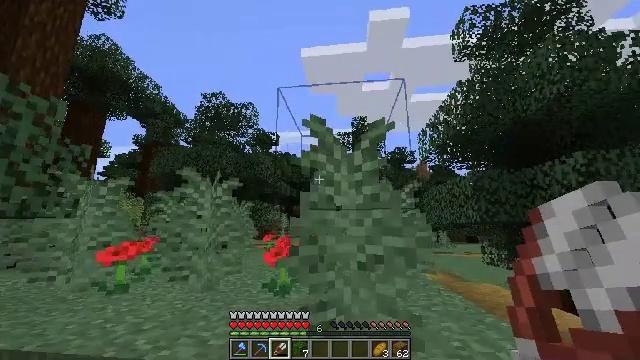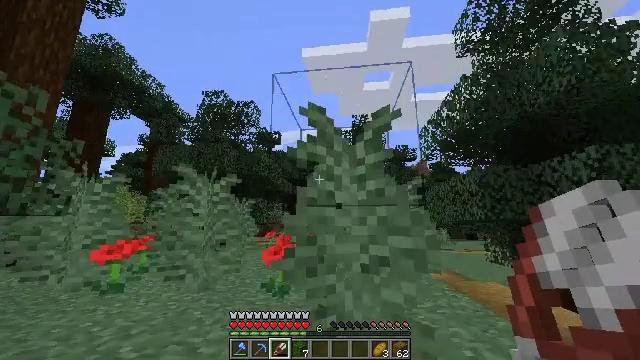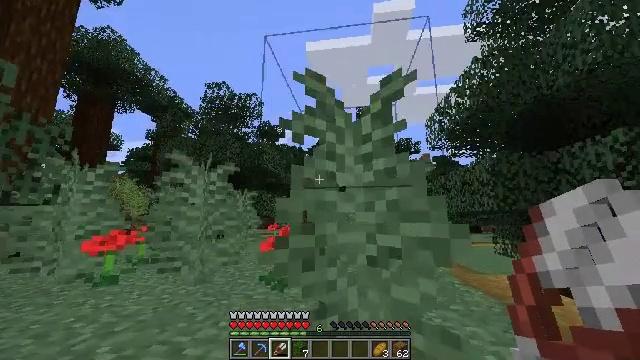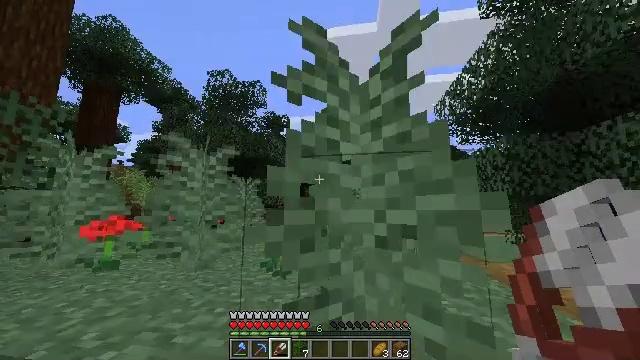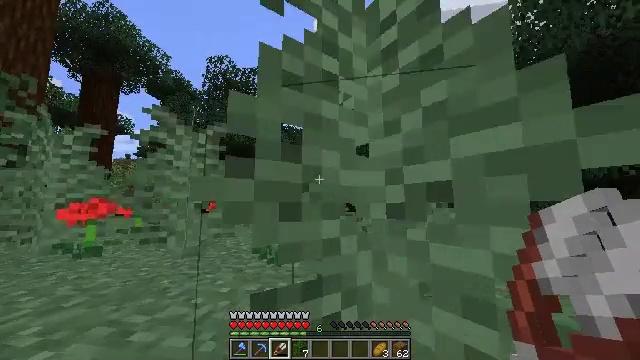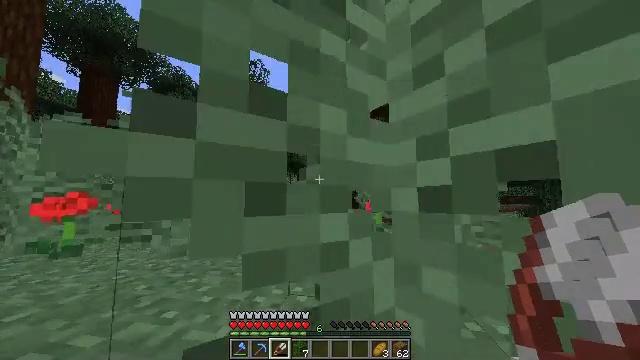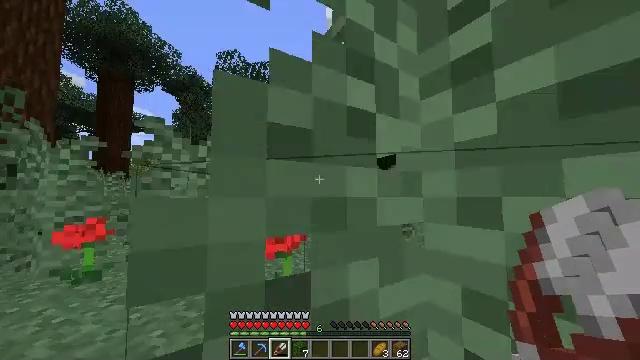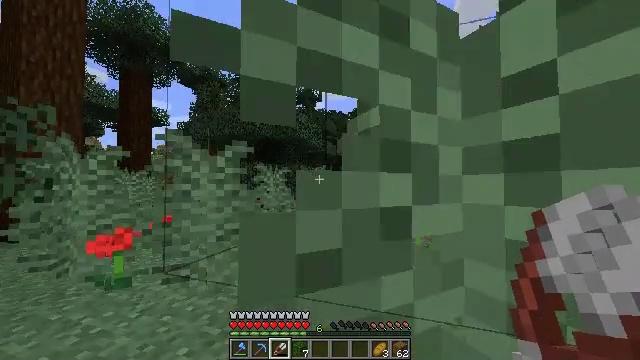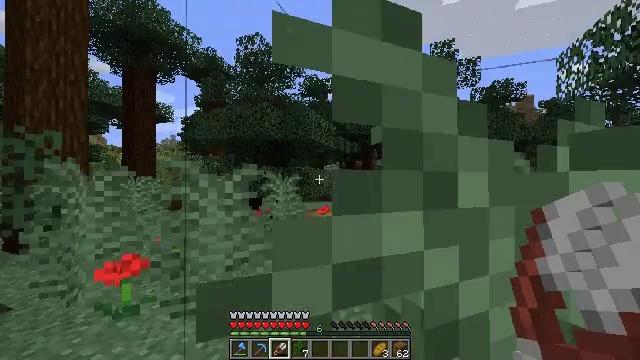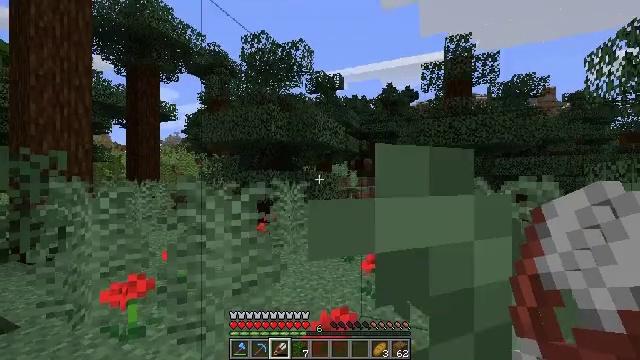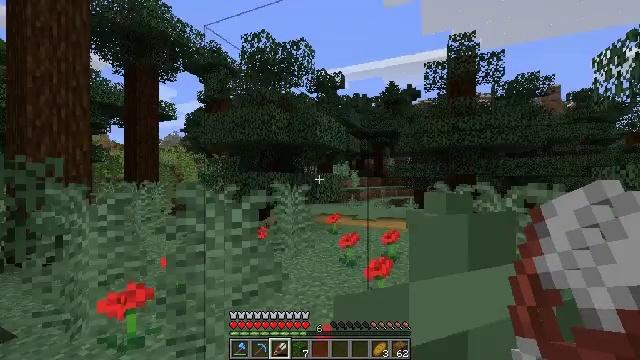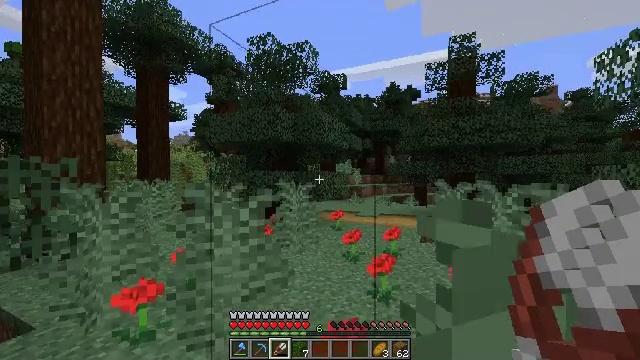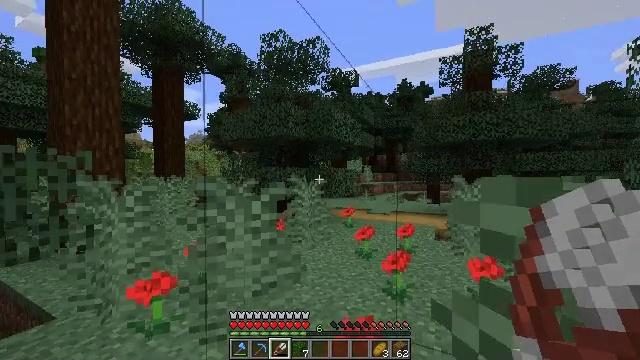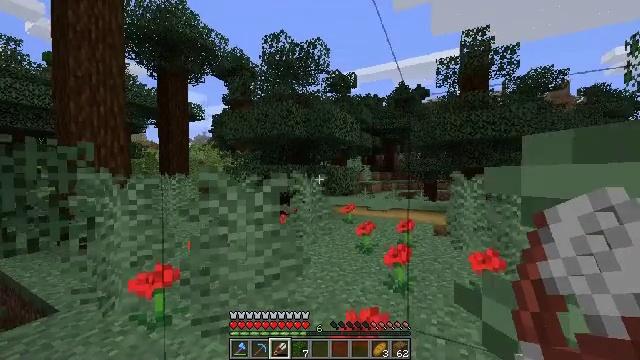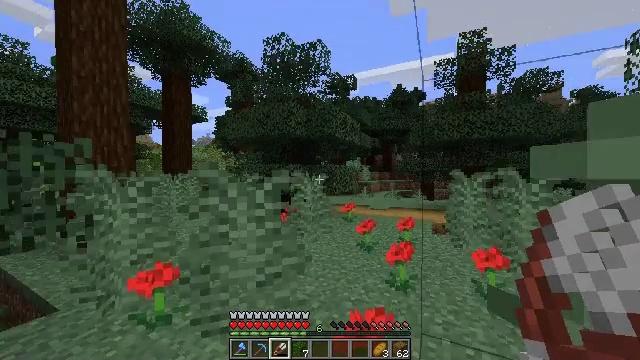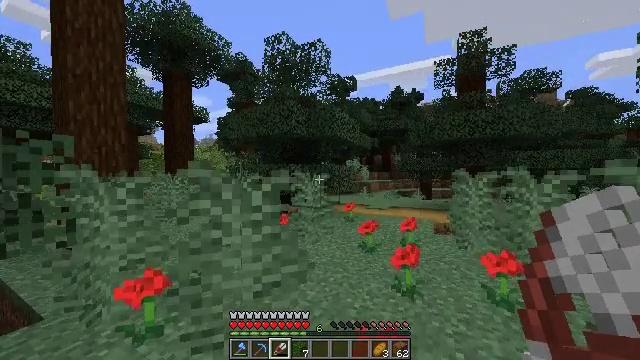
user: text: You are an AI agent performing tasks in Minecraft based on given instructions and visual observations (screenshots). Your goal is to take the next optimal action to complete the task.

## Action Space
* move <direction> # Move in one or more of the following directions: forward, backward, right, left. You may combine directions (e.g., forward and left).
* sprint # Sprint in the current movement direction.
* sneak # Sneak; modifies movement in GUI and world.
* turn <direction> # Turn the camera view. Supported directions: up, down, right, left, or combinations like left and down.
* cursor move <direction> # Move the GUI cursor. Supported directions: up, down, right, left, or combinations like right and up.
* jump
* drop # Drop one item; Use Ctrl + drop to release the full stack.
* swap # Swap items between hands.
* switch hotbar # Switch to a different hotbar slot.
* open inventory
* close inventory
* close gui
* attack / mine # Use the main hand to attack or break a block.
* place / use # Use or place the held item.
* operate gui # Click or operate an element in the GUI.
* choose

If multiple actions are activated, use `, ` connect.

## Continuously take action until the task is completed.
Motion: motion action
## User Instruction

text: Gather spruce leaves to collect foliage.
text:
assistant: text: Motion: move forward, sprint, jump
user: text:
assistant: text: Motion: move forward, sprint, turn left and down, jump
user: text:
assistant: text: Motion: move forward, sprint, turn left and down, jump
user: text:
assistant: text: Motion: move forward, sprint, turn left and down, jump
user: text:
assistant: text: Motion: move forward, sprint, jump
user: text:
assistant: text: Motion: move forward, sprint, turn left and down, jump
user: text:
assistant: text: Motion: move forward, sprint, turn left and down, jump
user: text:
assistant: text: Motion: move forward, sprint, turn left and down, jump
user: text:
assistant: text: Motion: move forward, sprint, turn left, jump
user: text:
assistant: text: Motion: move forward, sprint, jump
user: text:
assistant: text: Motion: move forward, sprint, jump
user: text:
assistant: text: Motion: move forward, sprint, turn left, jump
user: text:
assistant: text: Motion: move forward, sprint, jump
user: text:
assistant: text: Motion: move forward, sprint, jump
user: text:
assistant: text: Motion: move forward, sprint, jump
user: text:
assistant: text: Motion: move forward, sprint, jump
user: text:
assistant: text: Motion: move forward, sprint, jump
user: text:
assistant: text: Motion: move forward, sprint, jump
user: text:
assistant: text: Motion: move forward, sprint, turn right, jump
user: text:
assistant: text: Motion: move forward, sprint, turn right, jump
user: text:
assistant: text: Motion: move forward, sprint, jump
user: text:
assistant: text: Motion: move forward, sprint, jump
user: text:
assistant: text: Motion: move forward, sprint, jump
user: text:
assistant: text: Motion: move forward, sprint, turn left, jump
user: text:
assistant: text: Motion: move forward, sprint, turn left, jump
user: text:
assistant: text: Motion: move forward, sprint, turn left, jump
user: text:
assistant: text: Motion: move forward, sprint, turn left, jump
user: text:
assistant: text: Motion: move forward, sprint, jump
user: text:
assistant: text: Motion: move forward, sprint, jump
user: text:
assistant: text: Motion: move forward, sprint, jump